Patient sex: M
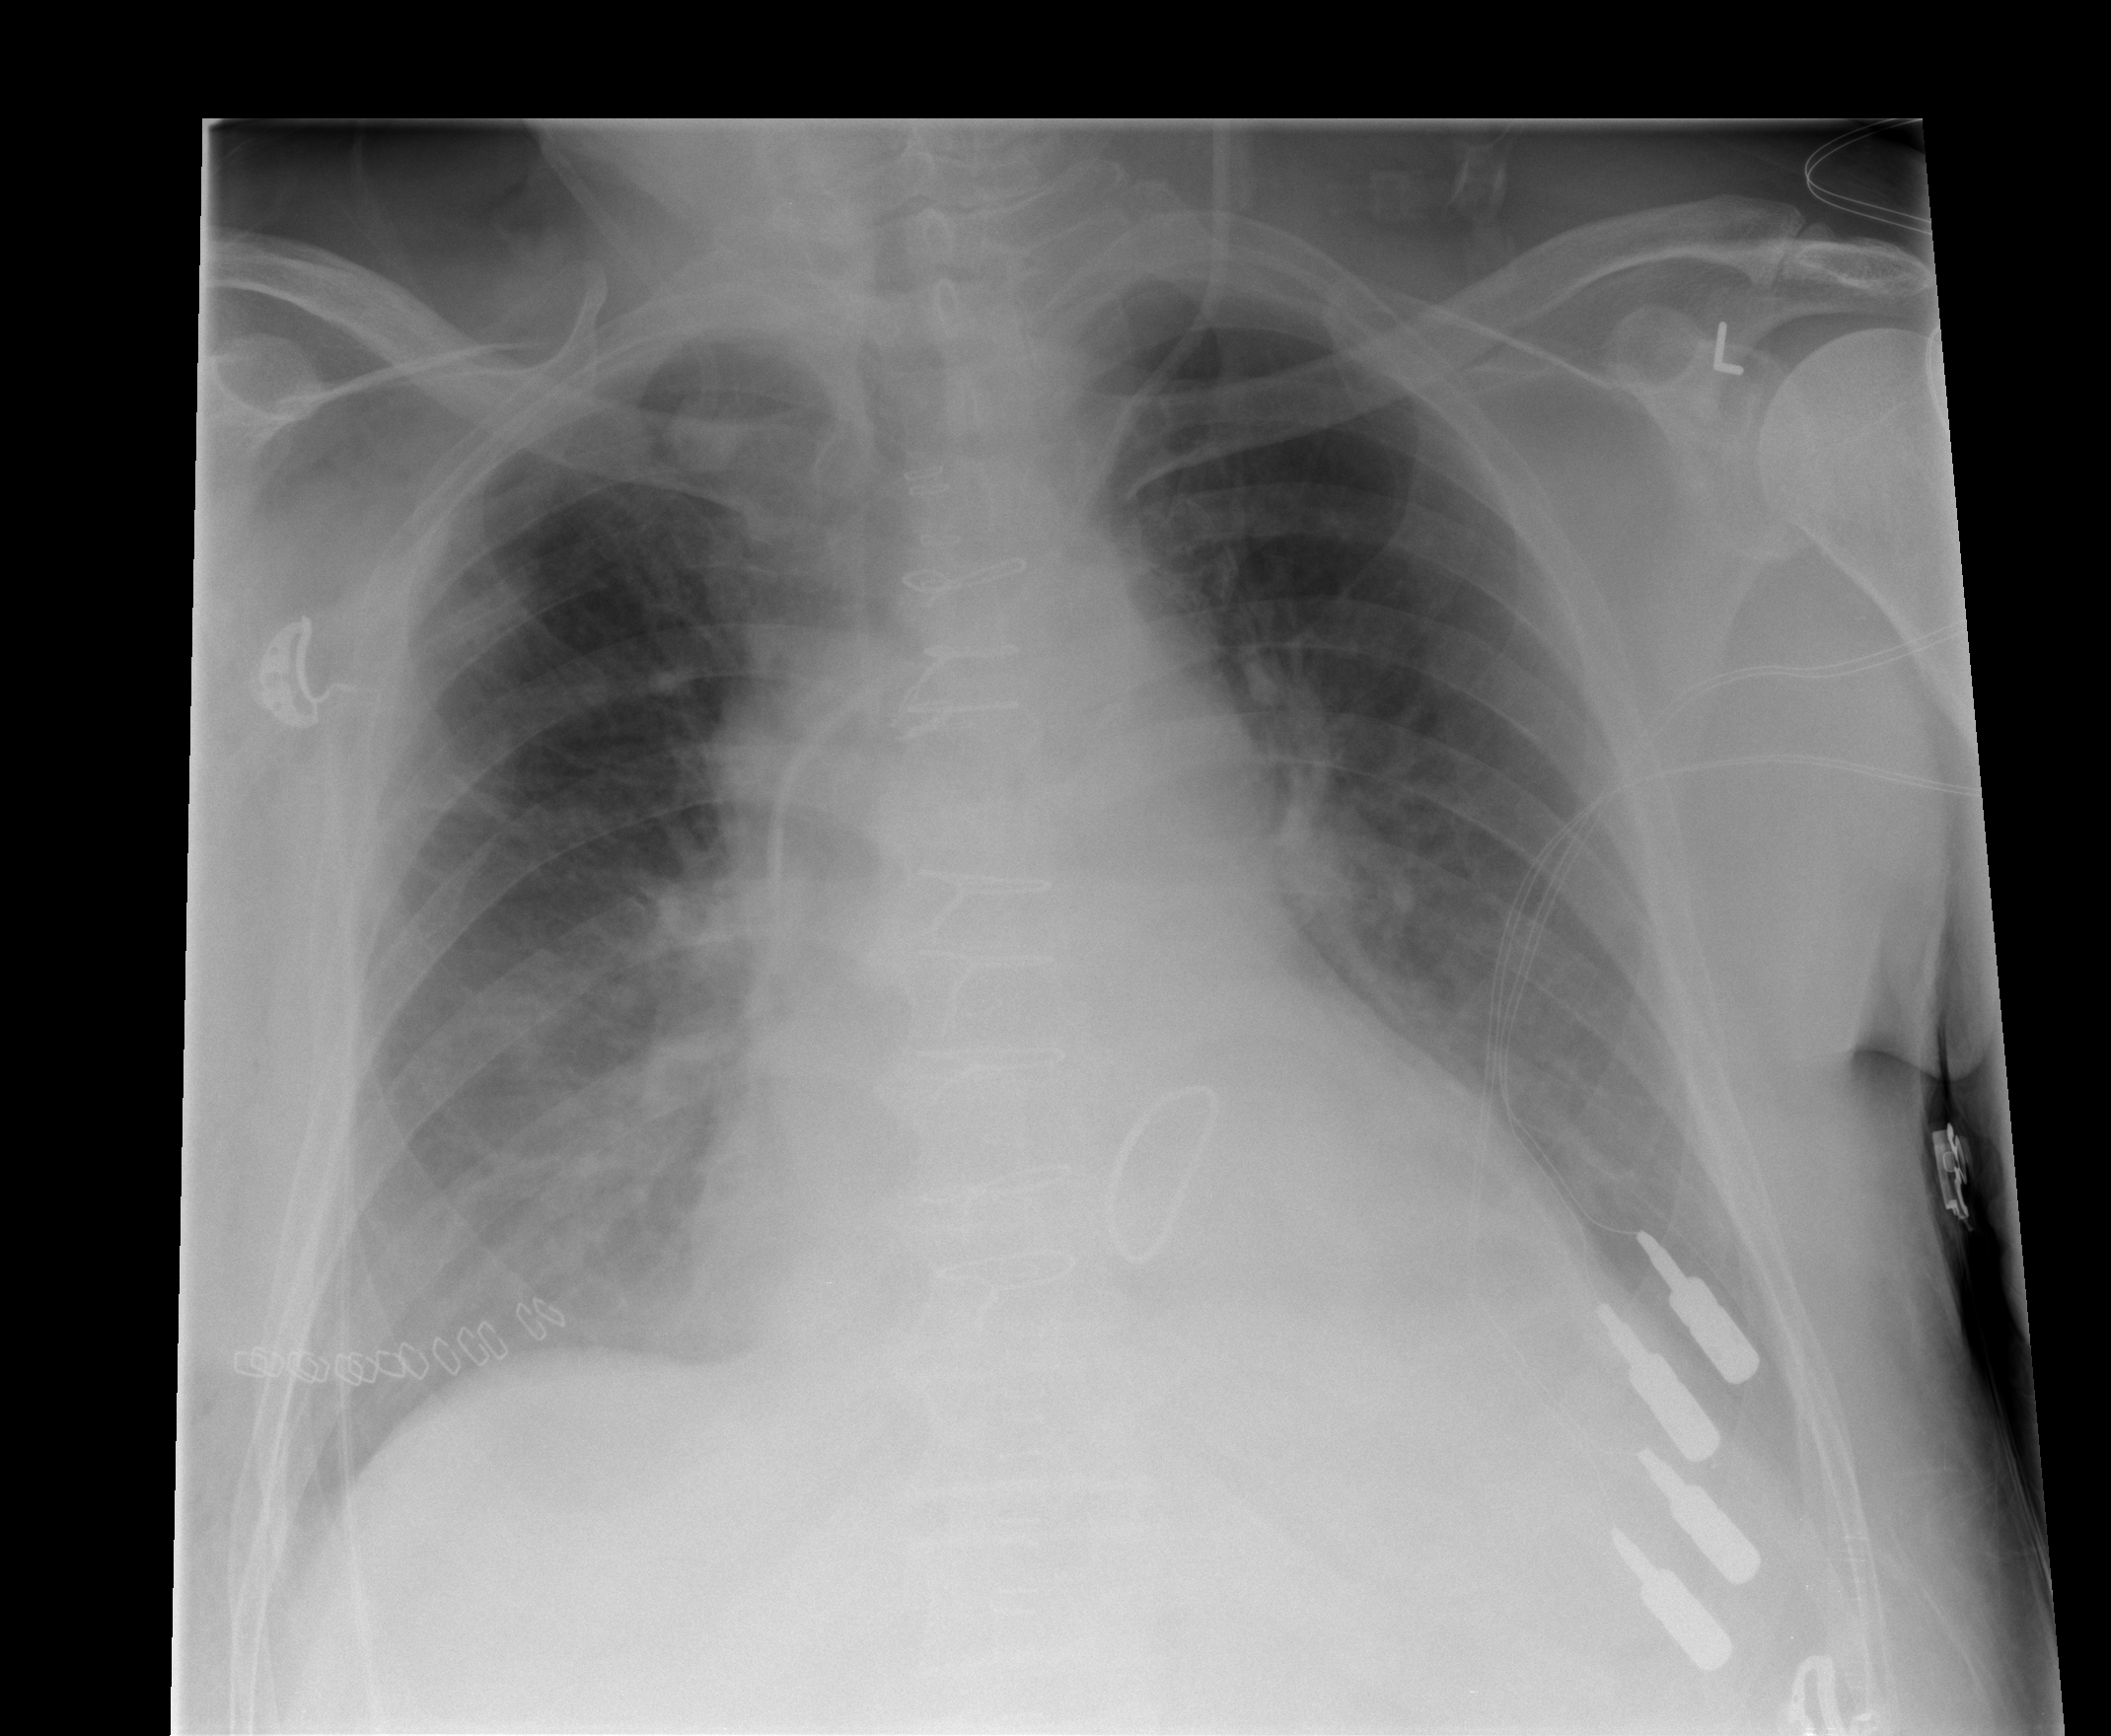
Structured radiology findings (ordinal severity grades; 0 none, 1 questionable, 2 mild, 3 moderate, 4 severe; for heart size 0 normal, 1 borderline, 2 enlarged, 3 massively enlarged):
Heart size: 2
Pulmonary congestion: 2
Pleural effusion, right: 2
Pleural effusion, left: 2
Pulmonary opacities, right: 2
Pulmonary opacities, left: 2
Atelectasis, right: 2
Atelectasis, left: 2